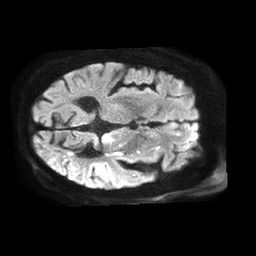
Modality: TRACE
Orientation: axial
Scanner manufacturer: philips
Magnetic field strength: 1.5 T
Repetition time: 4.6 s
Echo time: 0.08528 s